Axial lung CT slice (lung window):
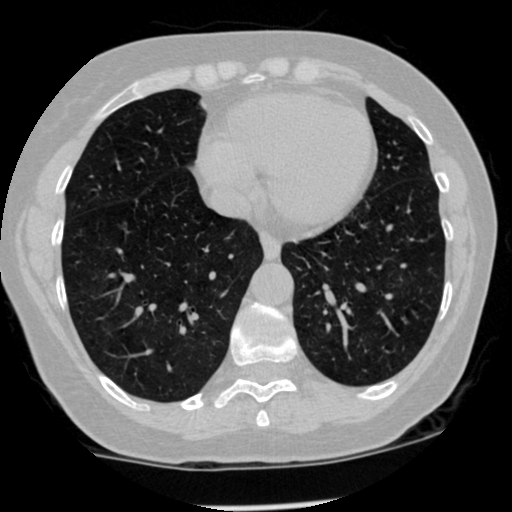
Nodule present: no